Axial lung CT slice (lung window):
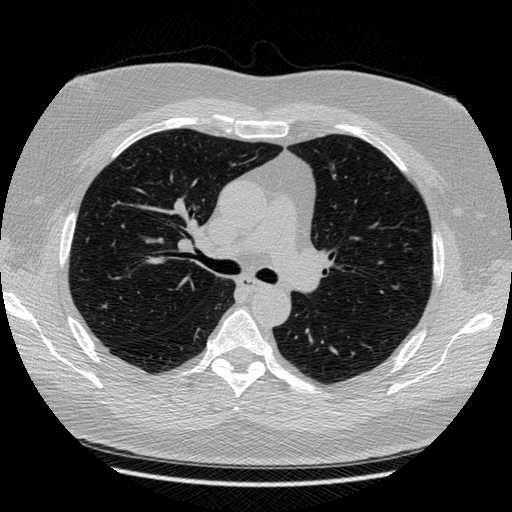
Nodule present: no